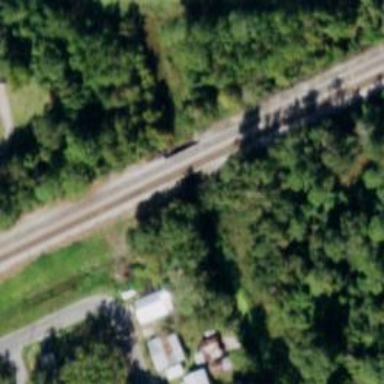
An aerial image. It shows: Railway bridge over siding.